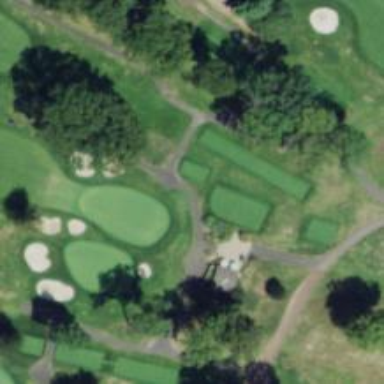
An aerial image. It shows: Path for both road and golf.